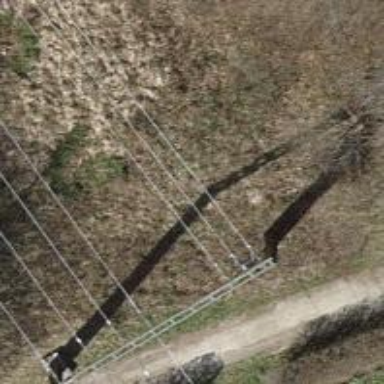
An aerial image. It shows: Power pole.